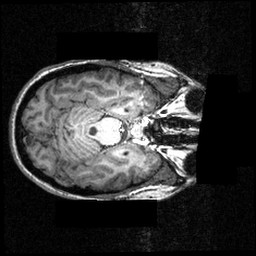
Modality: T1w
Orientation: axial
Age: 23
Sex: female
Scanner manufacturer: siemens
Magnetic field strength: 3.951 T
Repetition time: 1.5 s
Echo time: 0.00335 s